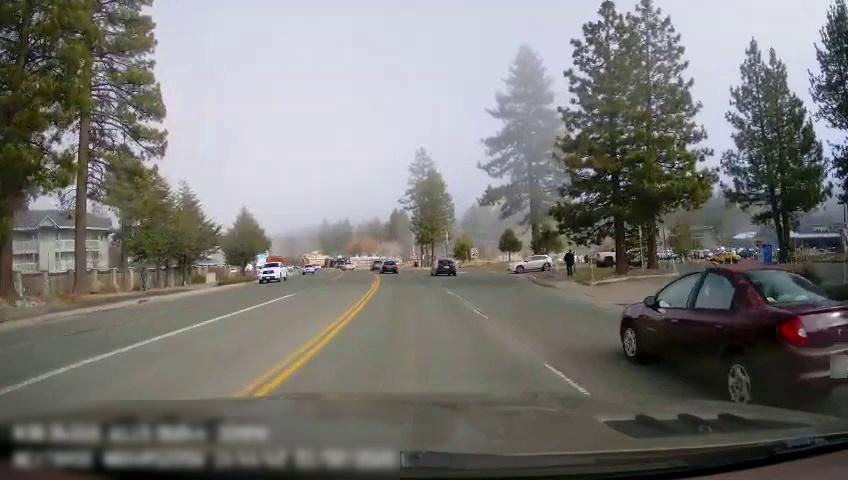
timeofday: Day
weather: Sunny
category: Drivable Space
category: Vehicles | Car
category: Vehicles | Truck
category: Vehicles | SUV
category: Pedestrians
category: Vehicles | Car
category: Vehicles | Truck
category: Vehicles | SUV
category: Vehicles | Car
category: Vehicles | Car
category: Vehicles | Car
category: Lanes | Opposite Lane
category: Lanes | Current Lane
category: Lanes | Current Lane
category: Lanes | Opposite Lane